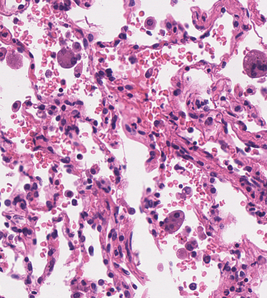
Tumor epithelial tissue: no
Tumor-associated stroma tissue: no
Normal tissue: yes